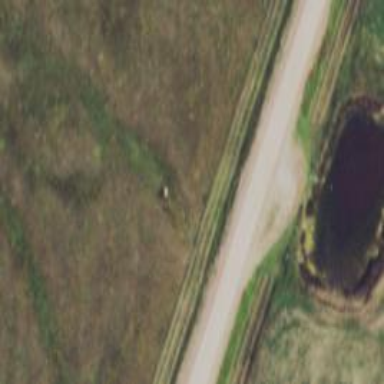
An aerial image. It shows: Unclassified road.